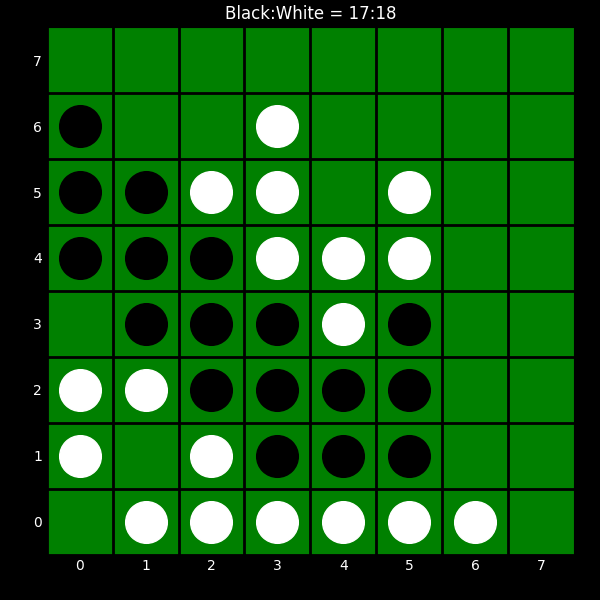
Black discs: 17
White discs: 18